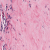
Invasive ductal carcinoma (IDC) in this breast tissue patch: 0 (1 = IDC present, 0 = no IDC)